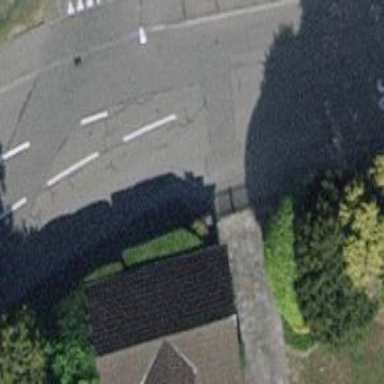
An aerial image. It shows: Driveway made of paving stones.